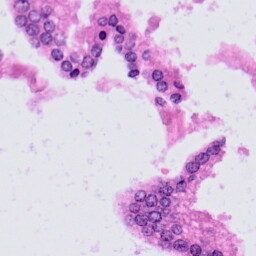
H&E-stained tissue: Prostate